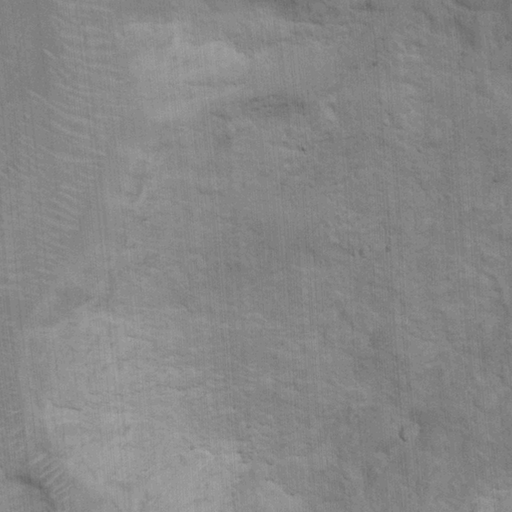
Objects detected: cone